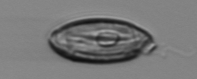
Label: Katodinium_or_Torodinium